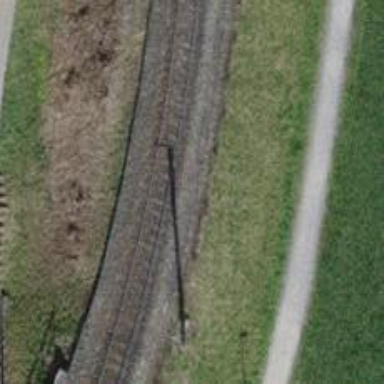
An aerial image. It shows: Narrow-gauge railway with electrified contact line.